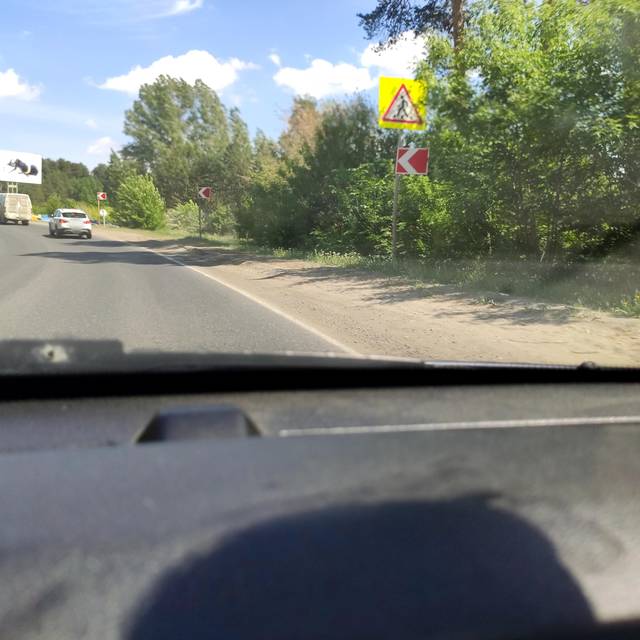
Region: Russia
Coordinates: 53.475, 49.347